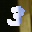
Label: 3